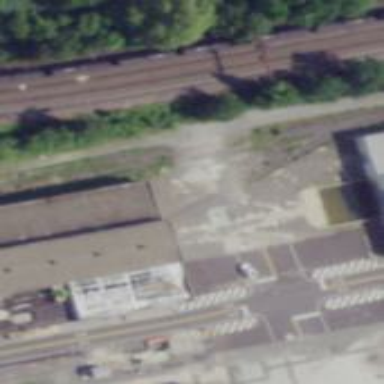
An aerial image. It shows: Railway spur service.